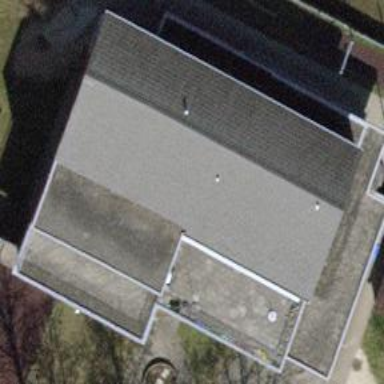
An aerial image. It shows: Kindergarten building.